高三 · 代数
23. 设 $a, b, c$ 为正实数, 且满足 $a b c=1$, 试证明: $\frac{1}{a^{3}(b+c)}+\frac{1}{b^{3}(a+c)}+\frac{1}{c^{3}(a+b)} \geq \frac{a}{2}$.
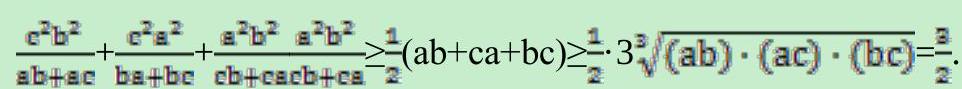
答案: 解: 由 $a b c=1$, 得 $\frac{1}{\left.a^{3}(b+c)\right]}=\frac{b^{2} c^{2}}{a b+a c^{2}}, \frac{1}{b^{3}(a+c)}=\frac{c^{2} a^{2}}{b c+b a}, \frac{1}{c^{3}(a+b)}=\frac{a^{2} b^{2}}{c a+c b}$, 则原不等式等价于

$\frac{b^{2} c^{2}}{a b+a c}+\frac{c^{2} a^{2}}{b c+b a}+\frac{a^{2} b^{2} a^{2} b^{2}}{c a+c b c a+c b} \geq \frac{a}{2}$.

证法一:运用柯西不等式,有

$(a b+b c+c a)^{2}=\left(\frac{a b}{\sqrt{c a+c b}} \cdot \sqrt{c a+c b}+\frac{b c}{\sqrt{a b+a c}} \cdot \sqrt{a b+a c}+\frac{c a}{\sqrt{a b+b c}} \cdot \sqrt{a b+b c}\right)^{2}$

$\leq\left(\frac{a^{2} b^{2}}{c a+c b}+\frac{b^{2} c^{2}}{a b+a c}+\frac{c^{2} a^{2}}{a b+c b}\right)(c a+c b+a b+a c+a b+b c)$,

于是, $\frac{b^{2} c^{2}}{a b+a c}+\frac{c^{2} a^{2}}{b c+b a}+\frac{a^{2} b^{2}}{c a+c b c a+c b} \geq \frac{1}{2}(a b+b c+c a) \geq \frac{11}{22} \cdot 3 \sqrt[3]{(a b) \cdot(a c) \cdot(b c)}=\frac{a}{2}$.

证法二:由基本不等式得

$\frac{b^{2} c^{2}}{a b+a c}+\frac{a b+a c}{4} \geq 2 \sqrt{\frac{b^{2} c^{2}}{a b+a c} \cdot \frac{a b+a c}{4}}=b c$.

$\frac{c^{2} a^{2}}{a b+b c}+\frac{a b+b c}{4} \geq a c, \frac{a^{2} b^{2}}{b c+a c}+\frac{b c+a c}{4} \geq a b$,

相加得

证法三: 设 $\mathrm{s}=\frac{\mathrm{bc} \quad \mathrm{bc}}{\mathrm{a}(\mathrm{b}+\mathrm{c}] \mathrm{a}(\mathrm{b}+\mathrm{c})]} \cdot \mathrm{bc}+\frac{\mathrm{ac}}{\mathrm{b}(\mathrm{c}+\mathrm{a})} \cdot \mathrm{ac}+\frac{\mathrm{ab}}{\mathrm{e}[\mathrm{a}+\mathrm{b})} \cdot \mathrm{ab}$.

设 $a \leq b \leq c$,则 $a b \leq a c \leq b c, a b+a c \leq a b+b c \leq a c+b c$.
于是 $\underset{a(b+c)}{b c} \geq \frac{a c}{b(a+c)} \geq \frac{a b}{c(a+b)}$, 由此推知 $s$ 为顺序和, 由排序不等式得

$\mathrm{s} \geq \frac{\mathrm{bc}}{\mathrm{a}(\mathrm{b}+\mathrm{c})} \cdot \mathrm{ac}+\frac{\mathrm{ac}}{\mathrm{b}(\mathrm{a}+\mathrm{c})} \cdot \mathrm{ab}+\frac{\mathrm{ab}}{\mathrm{c}(\mathrm{a}+\mathrm{b})} \cdot \mathrm{bc}=\frac{\mathrm{c}}{\mathrm{a}(\mathrm{b}+\mathrm{c})}+\frac{\mathrm{a}}{\mathrm{b}(\mathrm{a}+\mathrm{c})}+\frac{\mathrm{b}}{\mathrm{c}(\mathrm{a}+\mathrm{b})}$,

$s \geq \frac{b c}{a(b+c)} \cdot a b+\frac{a c}{b(a+c)} \cdot b c+\frac{a b}{c(a+b) c(a+b)} \cdot a c=\frac{b}{a(b+c)}+\frac{c}{b(a+c)}+\frac{a}{c(a+b)}$,

相加得

$2 \mathrm{~s} \geq \frac{1}{\mathrm{a}}+\frac{1}{\mathrm{~b}}+\frac{1}{\mathrm{c}} \geq 3 \sqrt[3]{\frac{1}{\mathrm{abc}}}=3$, 所以 $\mathrm{s} \geq \frac{\mathrm{a}}{2}$.
解析: :分析:本题主要考查了排序不等式, 解决问题的关键是设 $a \leq b \leq c$, 则 $a b \leq a c \leq b c, a b+a c \leq a b+b c \leq a c+b c$. 于是 $\underset{a(b+c)}{b c} \geq \frac{a c}{b(a+c)} \geq \frac{a b}{a(a+b)}$, 由此推知 $s$ 为顺序和, 由排序不等式分析分组相加即可证明